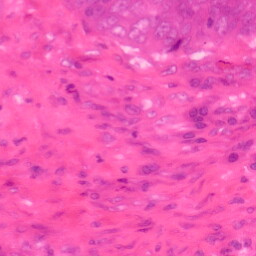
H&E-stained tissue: Colon